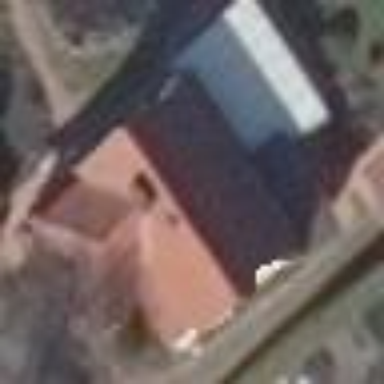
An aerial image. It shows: Residential building with gambrel roof.